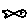
Label: fish